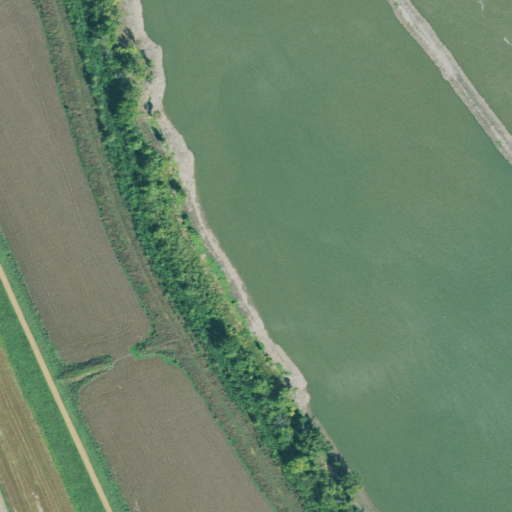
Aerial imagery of levee in Tennessee named Slough Landing Neck Revetment containing open water, cultivated crops, barren land, woody wetlands, and herbaceous wetlands